Aerial crown-view tile of a tropical tree (Barro Colorado Island, Panama), acquired 20250317:
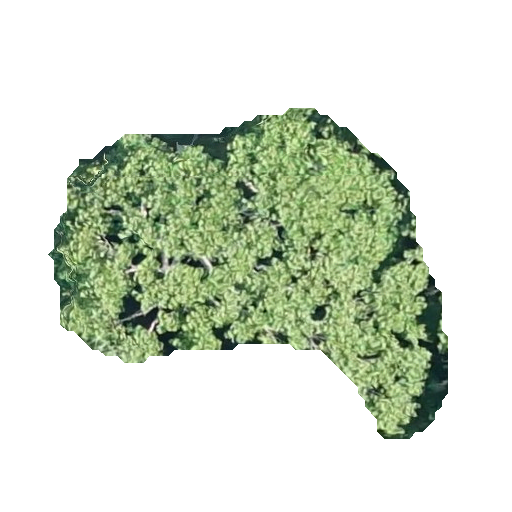
Species: Jacaranda copaia
GBIF accepted scientific name: Jacaranda copaia
Crown area: 124.246 m²